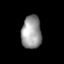
Tissue: lung
Cell type: Endothelial cells
Senescence score: 0.8627
Nuclear area (px): 651
Mean DAPI intensity: 152.003